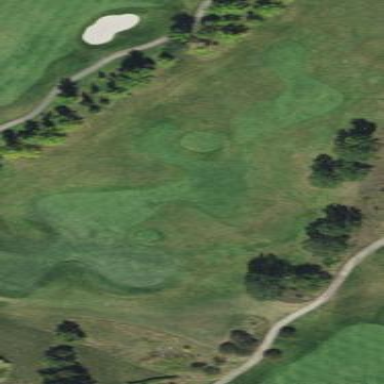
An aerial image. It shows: Mown grass fairway on the golf course.